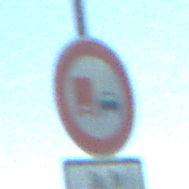
Verkehrszeichen: UeberholverbotKraftfahrzeuge
Zusatzzeichen unten: ZeitangabenMitBeschraenkungAufWochentage9
Umgebung: Outdoor, Special
Tageszeit: Midday
Wetter: PartlyCloudy
Licht: Natural
Jahreszeit: NotSpecified
Kontrast: HighContrast